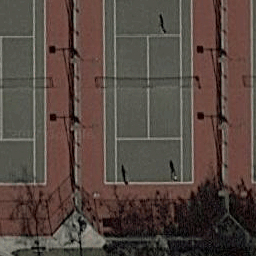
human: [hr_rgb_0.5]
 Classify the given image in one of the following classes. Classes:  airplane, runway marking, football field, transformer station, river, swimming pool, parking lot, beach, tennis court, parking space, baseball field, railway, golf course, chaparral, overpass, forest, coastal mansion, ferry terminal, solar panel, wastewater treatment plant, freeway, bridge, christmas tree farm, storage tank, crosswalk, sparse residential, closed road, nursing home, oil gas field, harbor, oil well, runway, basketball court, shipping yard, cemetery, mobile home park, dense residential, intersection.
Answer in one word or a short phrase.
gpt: tennis court